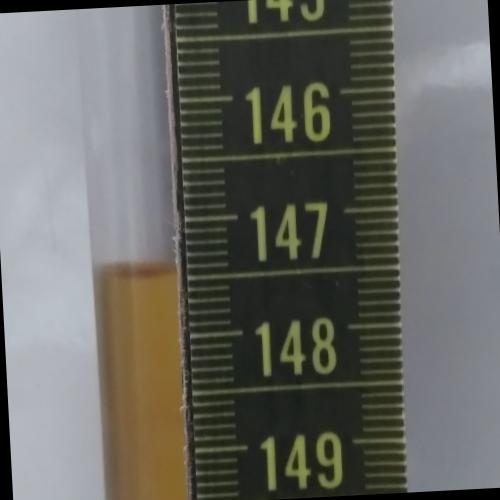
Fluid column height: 147.5 cm